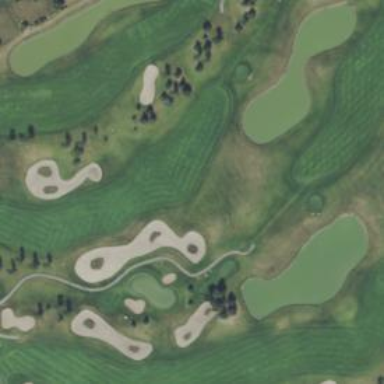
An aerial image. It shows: Scenic golf fairway.